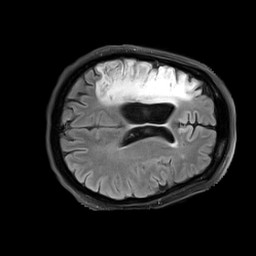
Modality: FLAIR
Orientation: axial
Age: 59
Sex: female
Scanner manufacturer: siemens
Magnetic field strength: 3 T
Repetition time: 9 s
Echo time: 0.098 s